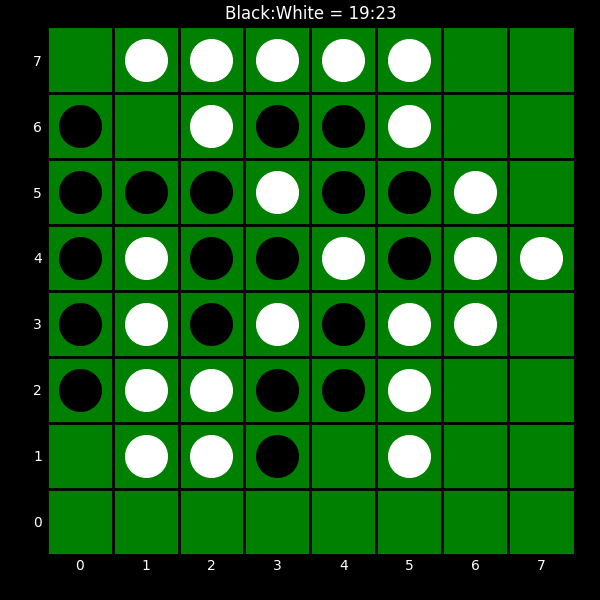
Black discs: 19
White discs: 23